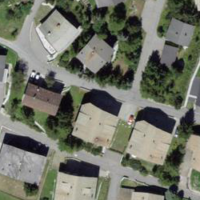
EUNIS habitat code: 54
Species observed at this site:
Corvus corone
Cyanistes caeruleus
Sturnus vulgaris
Linaria cannabina
Passer domesticus
Falco peregrinus
Fringilla coelebs
Carduelis carduelis
Turdus merula
Parus major
Turdus pilaris
Pica pica
Phoenicurus ochruros
Sitta europaea
Nucifraga caryocatactes
Picus viridis
Delichon urbicum
Periparus ater